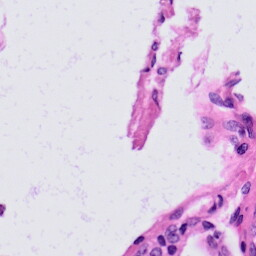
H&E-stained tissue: Prostate